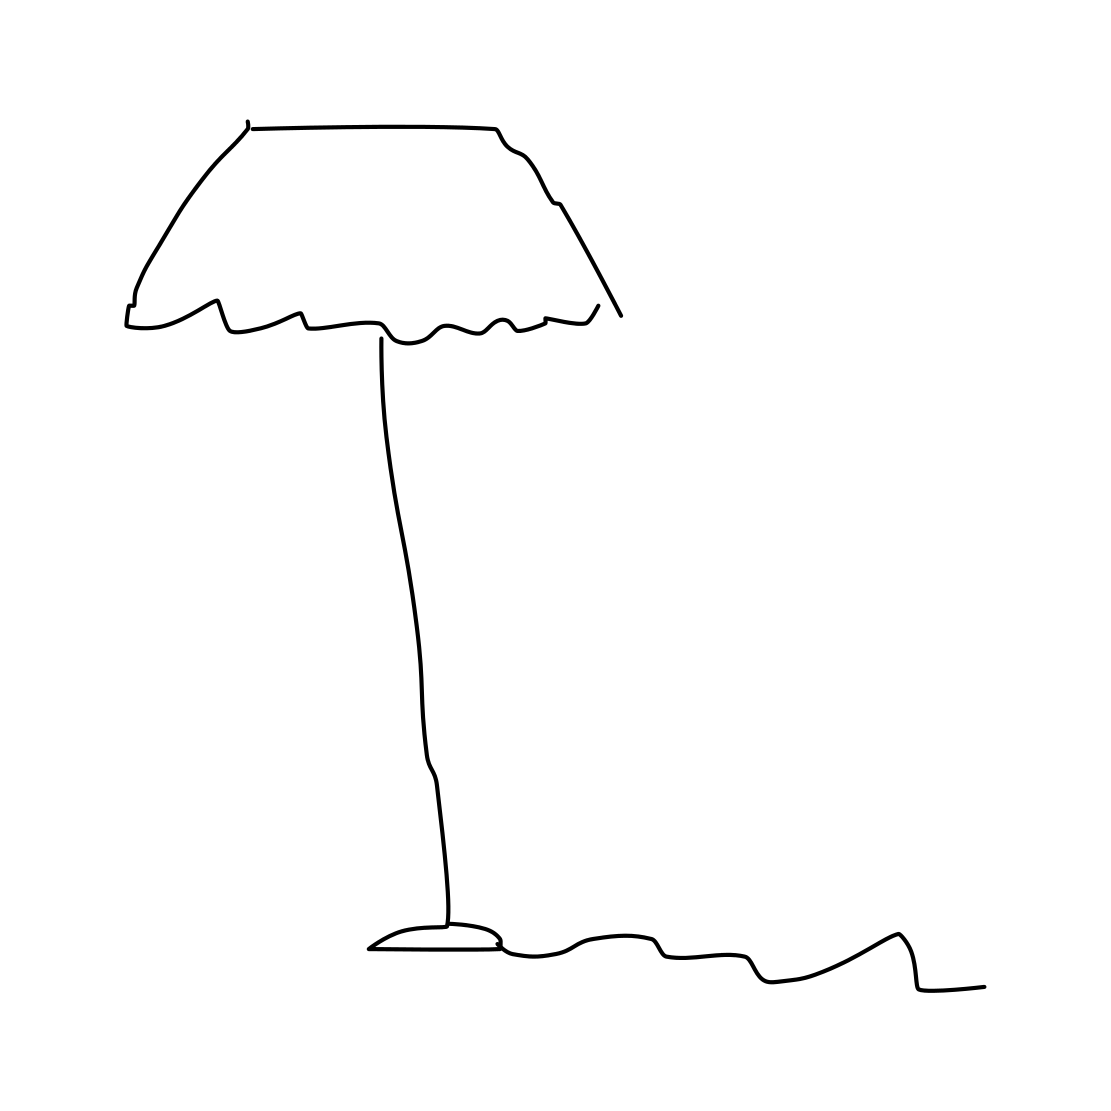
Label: floor lamp